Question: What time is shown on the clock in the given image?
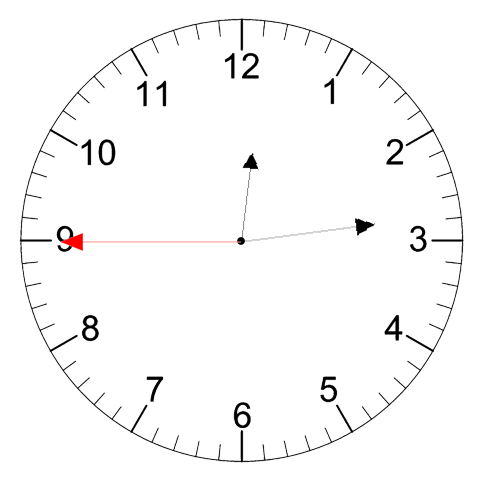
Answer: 12:13:45